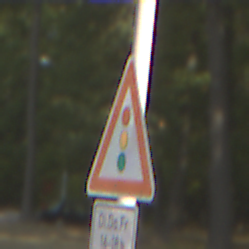
Verkehrszeichen: Lichtzeichenanlage
Zusatzzeichen unten: ZeitangabenMitBeschraenkungAufWochentage3
Umgebung: Outdoor, Suburban
Tageszeit: MorningAfternoon
Wetter: Clear
Licht: Natural
Jahreszeit: NotSpecified
Kontrast: HighContrast